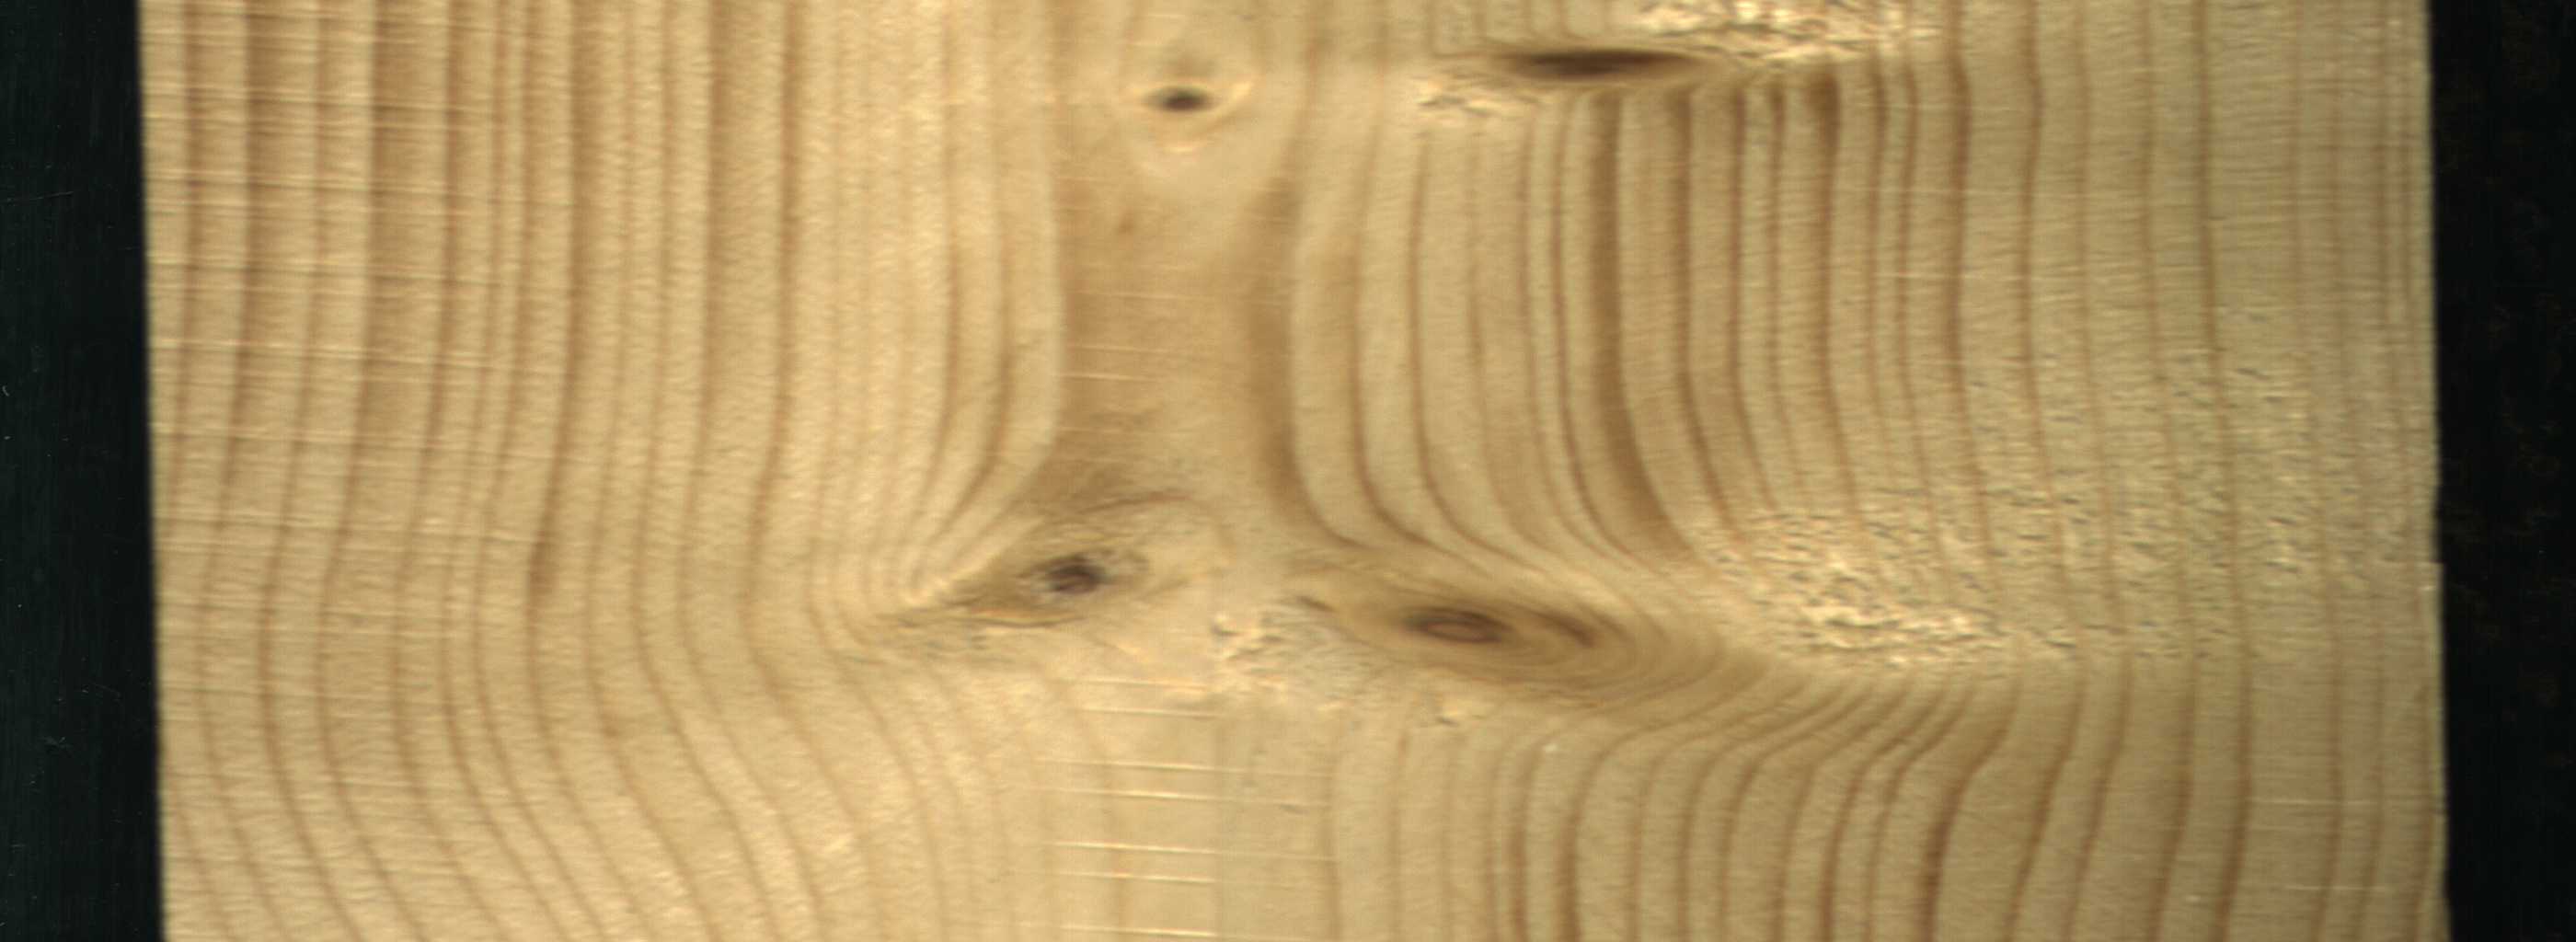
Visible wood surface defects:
Live_Knot
Live_Knot
Live_Knot
Live_Knot